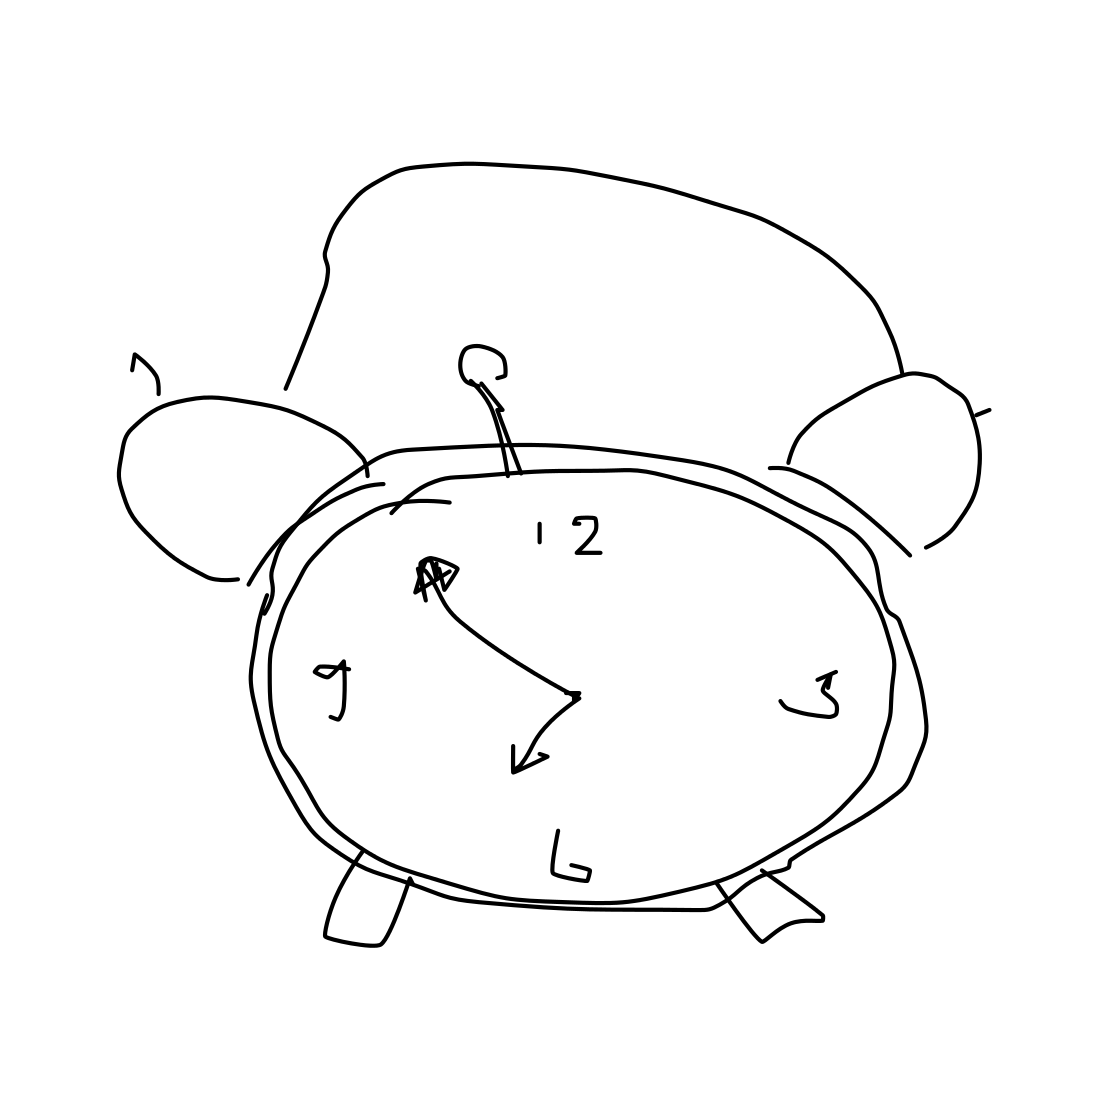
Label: alarm clock